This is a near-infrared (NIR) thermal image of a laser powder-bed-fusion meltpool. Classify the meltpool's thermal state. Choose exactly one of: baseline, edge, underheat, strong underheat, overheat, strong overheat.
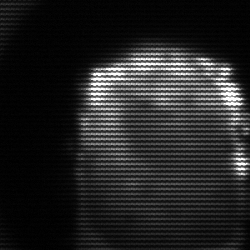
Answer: baseline